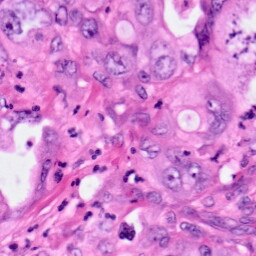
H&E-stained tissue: Pancreatic